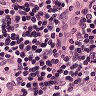
Metastatic tissue present: no